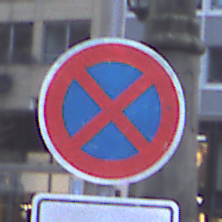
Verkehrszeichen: AbsolutesHalteverbot
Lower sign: HinweisDurchSinnbild16
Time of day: SunriseSunset
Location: Outdoor (Urban)
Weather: PartlyCloudy
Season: NotSpecified
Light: Natural